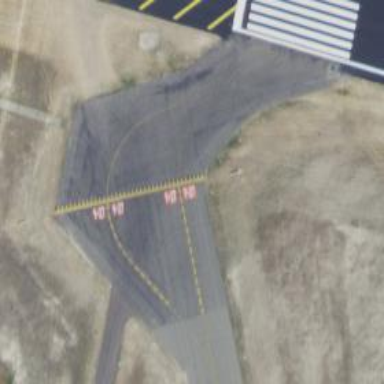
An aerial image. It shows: View of taxiway at the airport.